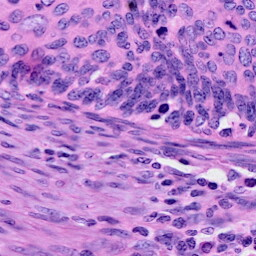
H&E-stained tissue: Cervix